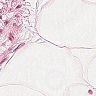
Metastatic tissue present: no